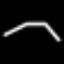
Label: line